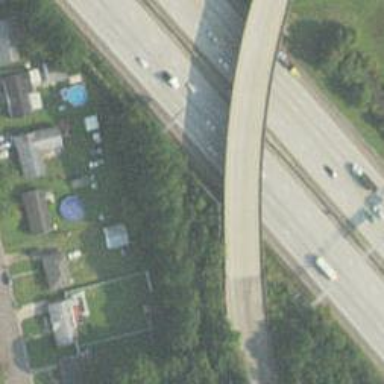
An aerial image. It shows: Bridge over motorway.